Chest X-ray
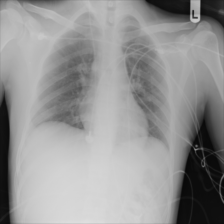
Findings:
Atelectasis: positive
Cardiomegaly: negative
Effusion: negative
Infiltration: negative
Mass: negative
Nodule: negative
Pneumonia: negative
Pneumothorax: negative
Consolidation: negative
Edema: negative
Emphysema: negative
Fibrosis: negative
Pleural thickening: negative
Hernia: negative